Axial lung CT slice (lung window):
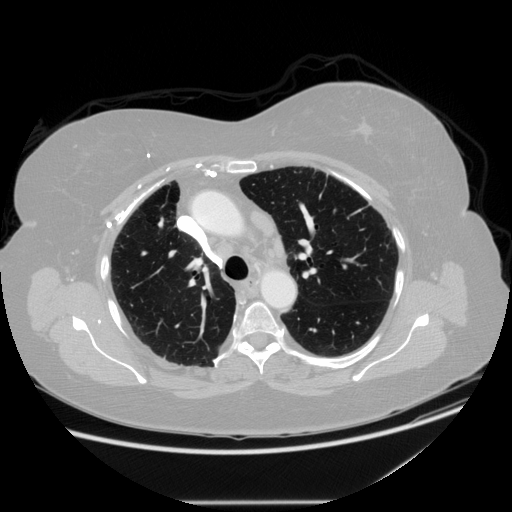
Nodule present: no